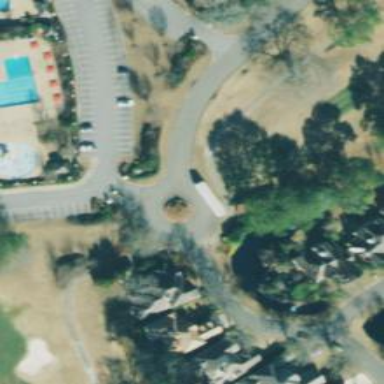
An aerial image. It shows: Path used for both walking and golf.